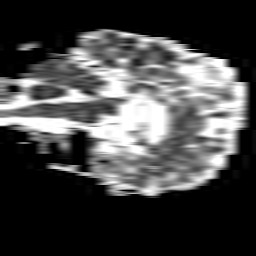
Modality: ADC
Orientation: sagittal
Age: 62
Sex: female
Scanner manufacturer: philips
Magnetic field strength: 1.5 T
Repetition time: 3.632 s
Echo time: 0.07194 s